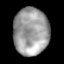
Tissue: lung
Cell type: Epithelial cells
Senescence score: 0.2248
Nuclear area (px): 1634
Mean DAPI intensity: 156.972